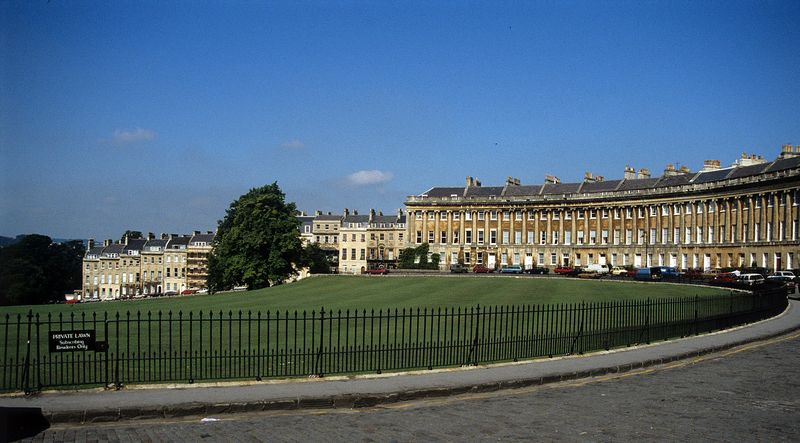
Titel: Gartenanlage
Künstler: John d.J. Wood
Standort: Bath
Institution: Royal Crescent
Schlagwörter: baum, blau, himmel, schatten, weiß, wolken, bäume, gelb, grün, fenster, grau, licht, schwarz, strasse, säulen, tür, anlage, dach, gebäude, gras, haus, park, parkanlage, rasen, schloss, weg, wiese, wolke, zaun, stein, bild, häuser, hügel, gitter, sonne, england, kamin, kamine, rund, schornstein, garten, farbig, fassade, pflaster, türen, wohnhäuser, hang, sonnenlicht, dächer, schornsteine, farbe, auto, spitz, geländer, grass, foto, fotografie, schild, arkade, burg, bürgersteig, gehsteig, palast, urlaub, gehweg, trottoir, ferien, photo, halbkreis, siedlung, staße, auffahrt, wien, fotographie, buam, autos, fahrzeuge, englisch, abbildung, wohnungen, zeile, häuserblock, parken, crecent, eingezäunt, bath, parkplätze, großbritannien, gemäht, verbotsschild, großes, großbrittanien, hangt